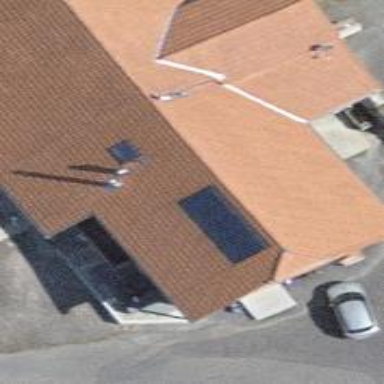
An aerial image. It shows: Solar photovoltaic panel generator.